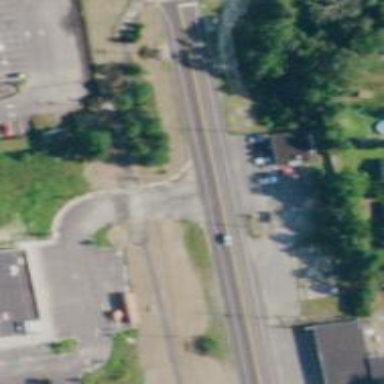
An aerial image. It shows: Marked crossing on asphalt cycleway.